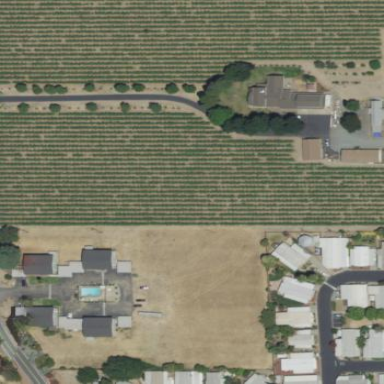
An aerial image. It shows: Vineyard growing grapes.